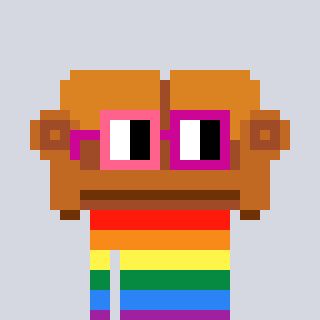
a pixel art character with square pink and red glasses, a couch-shaped head and a orange-colored body on a cool background